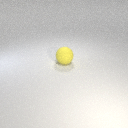
large yellow rubber sphere